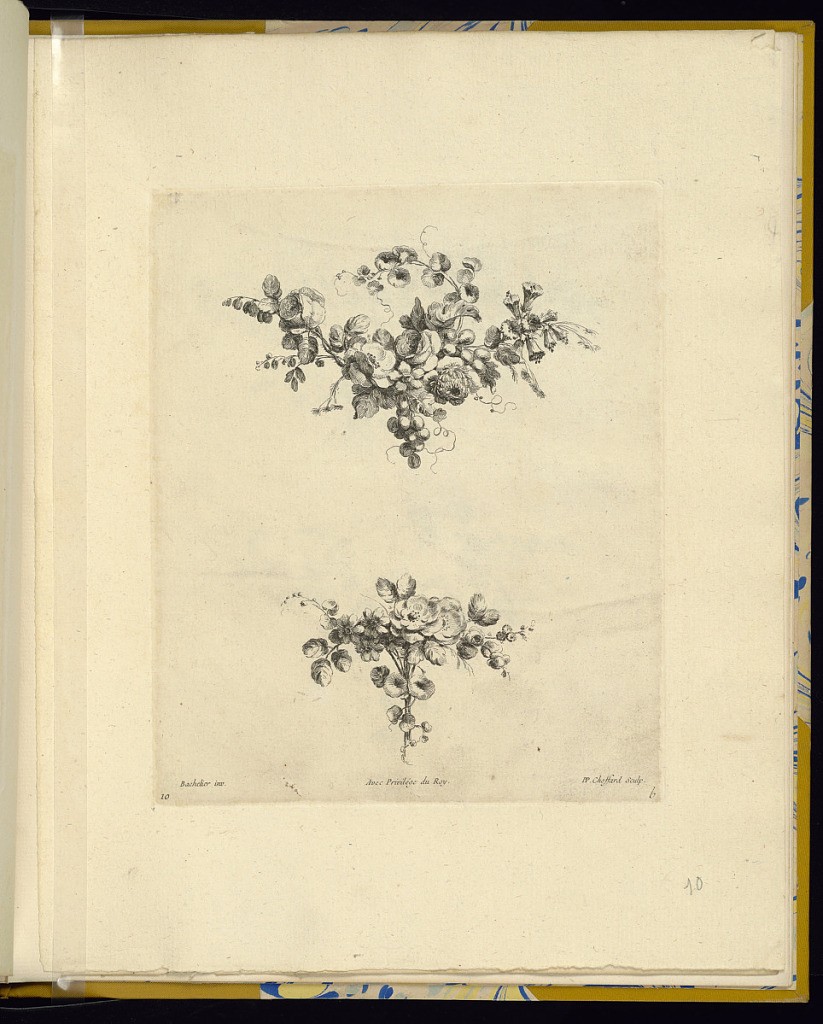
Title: Two Floral Tailpieces or Fleurons
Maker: Jean-Jacques Bachelier, French, 1724 - 1806
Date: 1762
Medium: Etching on laid paper
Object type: Print
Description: Fourth plate from the second series of tailpieces and fleurons originally designed for the 1755-1759 four-volume edition of the Fables de La Fontaine. Two fleurons or tailpieces, one above the other, made of flowers, leaves and branches. The plate is numbered and signed.